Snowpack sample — Loveland Pass, Silver Plume, Colorado, USA (12/14/25, 10:50 AM MST)
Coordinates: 39.664, -105.882
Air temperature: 36 °F
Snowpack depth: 67 cm
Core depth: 30 cm
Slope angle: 6°, slope face: 326°
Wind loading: low
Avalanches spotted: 0
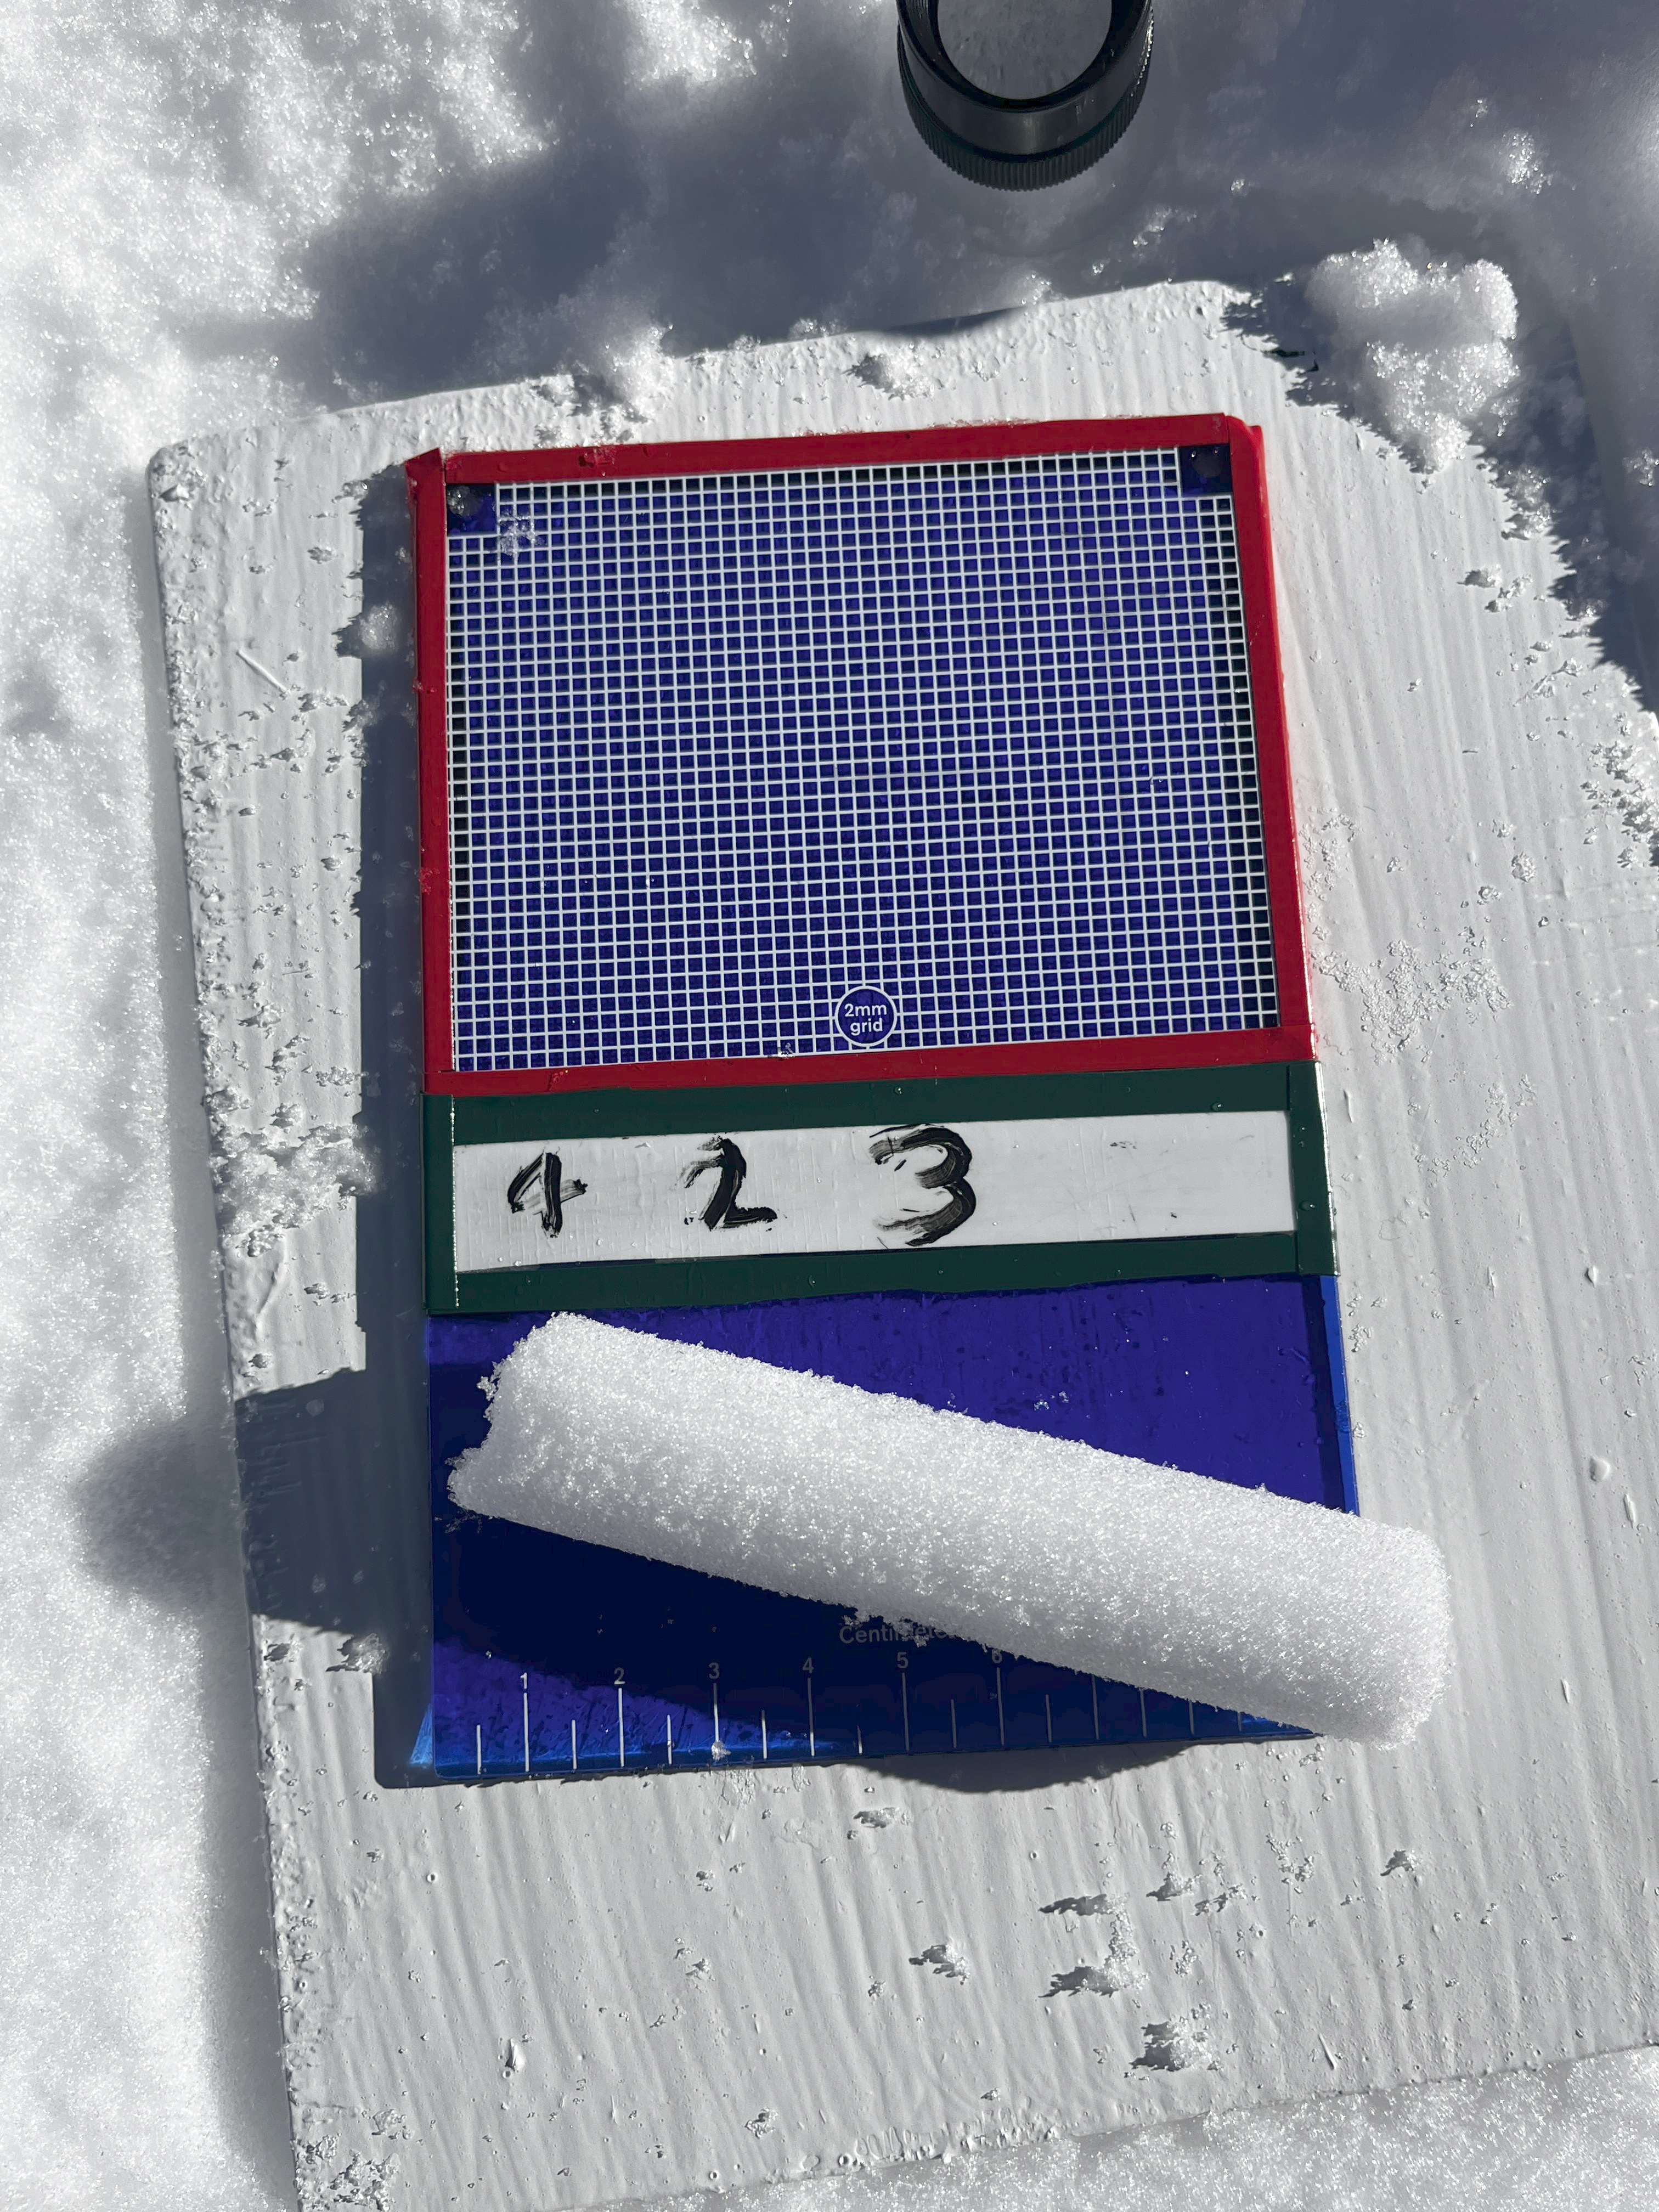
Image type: crystal_card
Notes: No avalanches spotted, very late start to the season with minimal snowpack